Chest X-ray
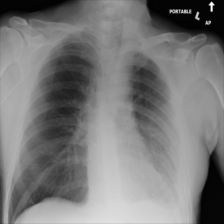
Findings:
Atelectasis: negative
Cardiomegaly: negative
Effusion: positive
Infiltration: negative
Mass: negative
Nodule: negative
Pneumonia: negative
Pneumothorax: negative
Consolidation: negative
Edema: negative
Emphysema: negative
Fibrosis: negative
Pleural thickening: positive
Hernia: negative